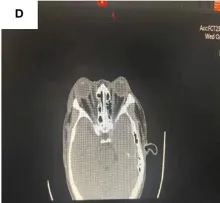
Physical examination and CT image of the patient during administration. The orbital CT image on day 1 after admission showed bilateral maxillary and ethmoid sinusitis (D).
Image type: radiology (ct)